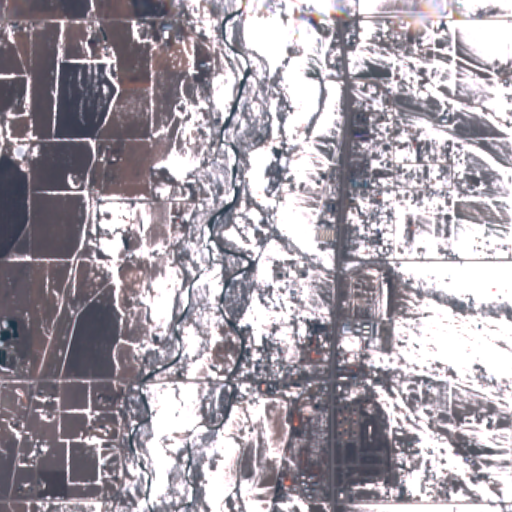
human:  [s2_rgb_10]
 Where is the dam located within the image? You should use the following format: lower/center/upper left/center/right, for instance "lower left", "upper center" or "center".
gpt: The dam is located in the center of the image.
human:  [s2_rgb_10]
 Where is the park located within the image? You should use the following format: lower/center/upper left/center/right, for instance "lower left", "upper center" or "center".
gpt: The park is located in the upper right of the image.
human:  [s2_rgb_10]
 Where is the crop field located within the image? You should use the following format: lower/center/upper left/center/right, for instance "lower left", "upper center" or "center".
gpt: There is no crop field in the image.